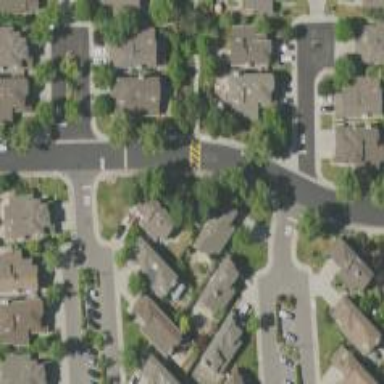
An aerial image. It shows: Residential road with separate sidewalk.